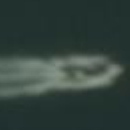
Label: civil